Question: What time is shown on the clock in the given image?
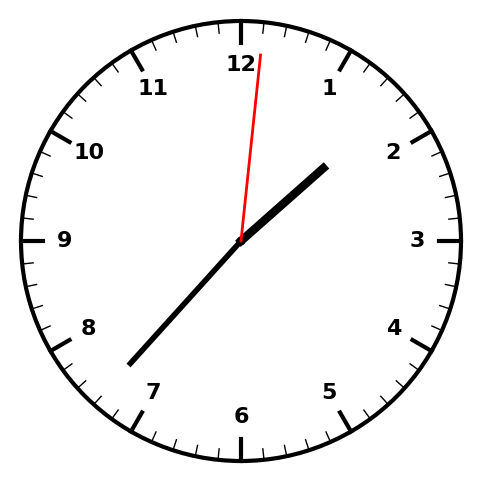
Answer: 01:37:01